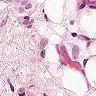
Metastatic tissue present: yes